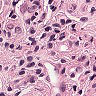
Metastatic tissue present: no